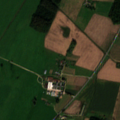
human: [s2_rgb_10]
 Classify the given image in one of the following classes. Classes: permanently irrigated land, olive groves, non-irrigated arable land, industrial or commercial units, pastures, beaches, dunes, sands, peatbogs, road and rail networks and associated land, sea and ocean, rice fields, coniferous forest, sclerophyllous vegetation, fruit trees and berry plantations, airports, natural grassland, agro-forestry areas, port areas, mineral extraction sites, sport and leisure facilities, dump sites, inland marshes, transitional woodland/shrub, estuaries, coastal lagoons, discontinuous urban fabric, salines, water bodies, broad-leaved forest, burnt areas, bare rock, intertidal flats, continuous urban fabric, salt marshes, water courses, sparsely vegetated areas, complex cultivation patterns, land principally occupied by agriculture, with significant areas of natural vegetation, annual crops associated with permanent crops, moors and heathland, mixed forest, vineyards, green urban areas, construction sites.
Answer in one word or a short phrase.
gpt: non-irrigated arable land, pastures, land principally occupied by agriculture, with significant areas of natural vegetation